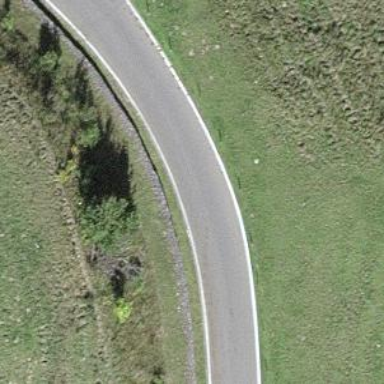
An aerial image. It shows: Tertiary road.